Current action and preconditions to check: trajectory_clear

Your task: For each precondition in the list above, predict whether it will hold at this action.

Consider the current scene as observed from the mobile robot's camera, and analyze the predicted future states of all dynamic agents (e.g., people, animals, vehicles, or any moving entities) within the NEXT SECOND.

IMPORTANT: Only answer "very likely" if you are absolutely certain—based on strong, clear evidence—that a dynamic agent will violate the precondition in the predicted future state. Do NOT answer "very likely" for unlikely, ambiguous, or low-probability risks.

Ask yourself for each precondition: Is there a high probability, with clear and convincing evidence, that the predicted future states of any dynamic agent will interfere with the predicted future state of the currently executing action within the NEXT SECOND, causing that precondition to fail?

Assess the risk level based on these predictions. Use "likely" or "very likely" if motions create a clear risk of interference.

Use "neutral" or "improbable" if agents are nearby but their predicted paths are clearly diverging or non-conflicting.

Failure Risk Categories: "very improbable", "improbable", "neutral", "likely", "very likely"

Answer Format: Output ONLY the probability_of_failure value from these categories: "very improbable", "improbable", "neutral", "likely", "very likely"

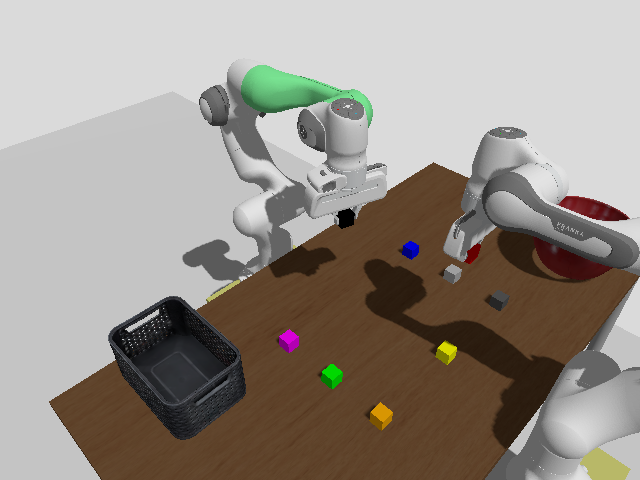

Answer: very improbable